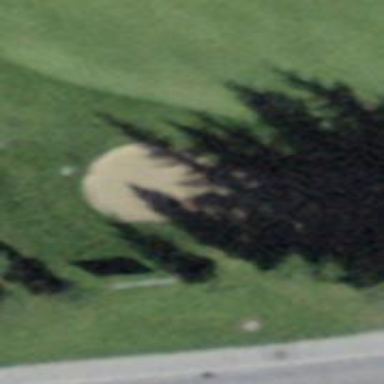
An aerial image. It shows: Sandy area is golf bunker.